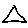
Label: triangle